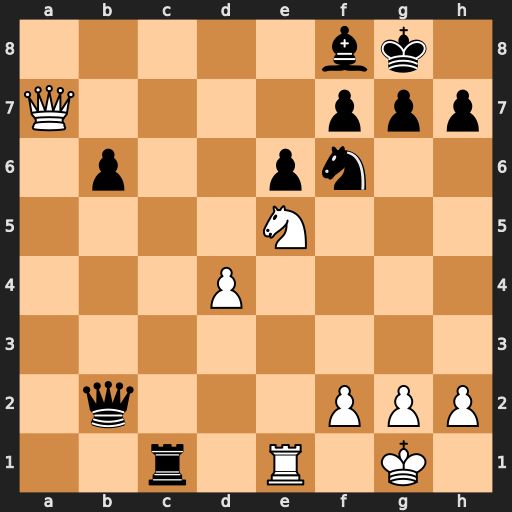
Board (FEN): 5bk1/Q4ppp/1p2pn2/4N3/3P4/8/1q3PPP/2r1R1K1
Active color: w
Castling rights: -
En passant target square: -
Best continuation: Qxf7+ Kh8 Qxf8+ Ng8 Nf7#